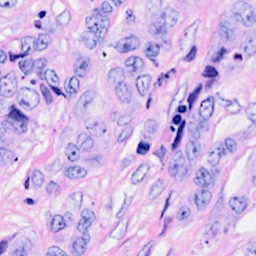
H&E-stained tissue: Breast